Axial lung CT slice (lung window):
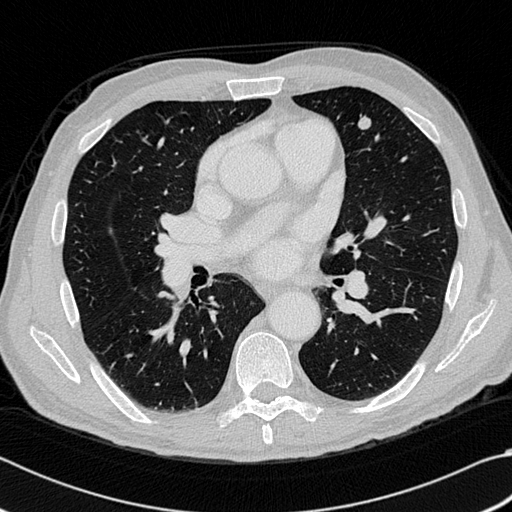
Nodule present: yes
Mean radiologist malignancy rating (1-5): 3